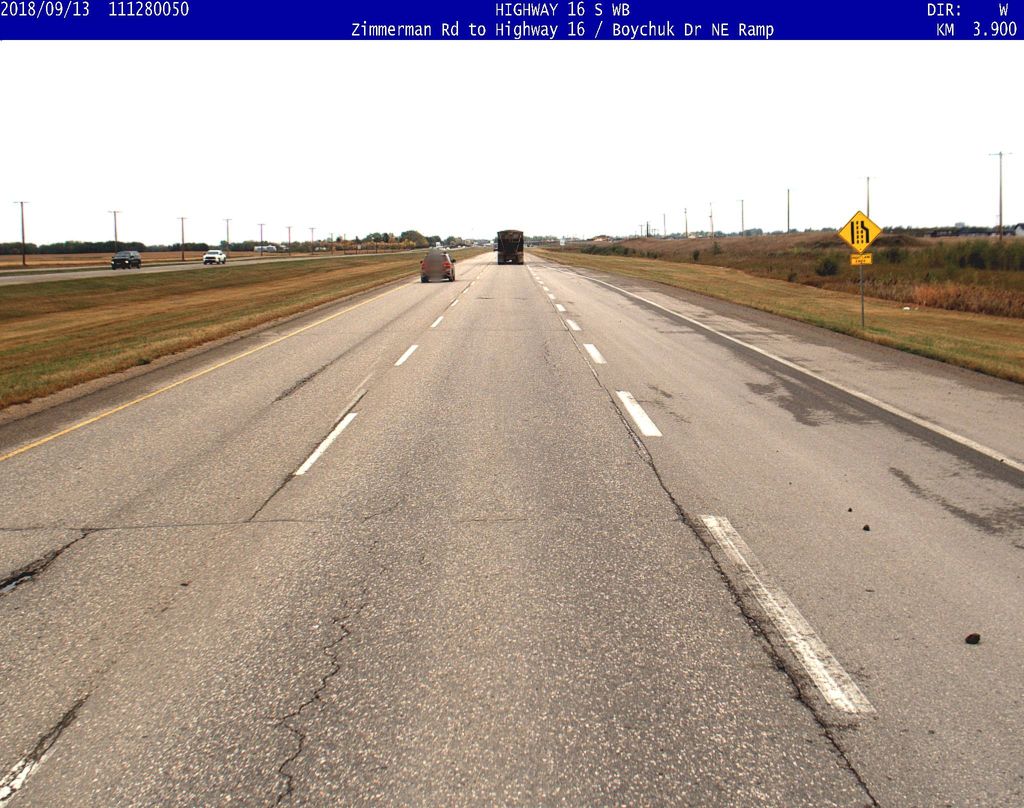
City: saskatoon